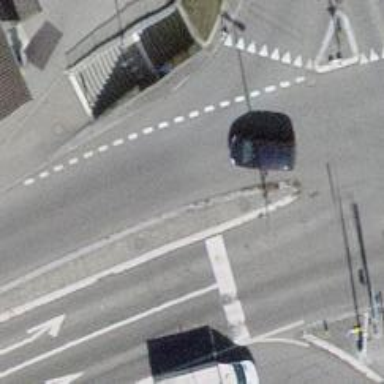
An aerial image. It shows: Road with traffic signals.